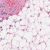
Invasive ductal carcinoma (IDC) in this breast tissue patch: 1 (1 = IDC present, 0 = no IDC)